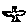
Label: bird